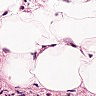
Metastatic tissue present: no